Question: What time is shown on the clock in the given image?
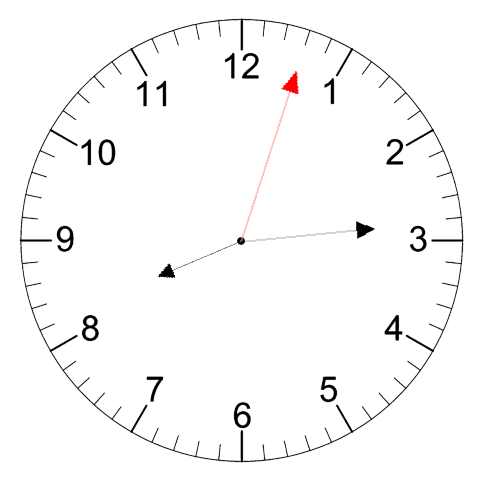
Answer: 08:14:03